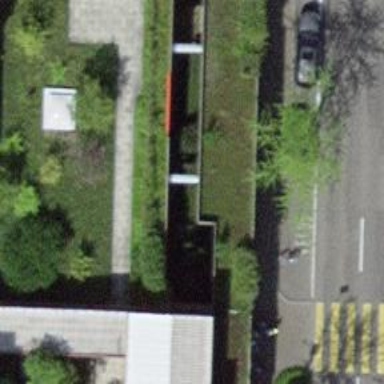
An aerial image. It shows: Library.